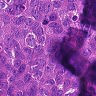
Metastatic tissue present: yes